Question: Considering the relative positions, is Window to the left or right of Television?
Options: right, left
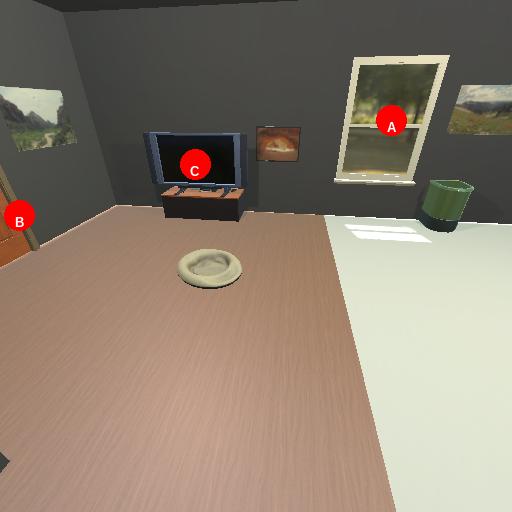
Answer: right